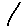
Label: line